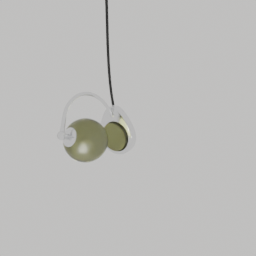
Label: lighting